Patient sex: F
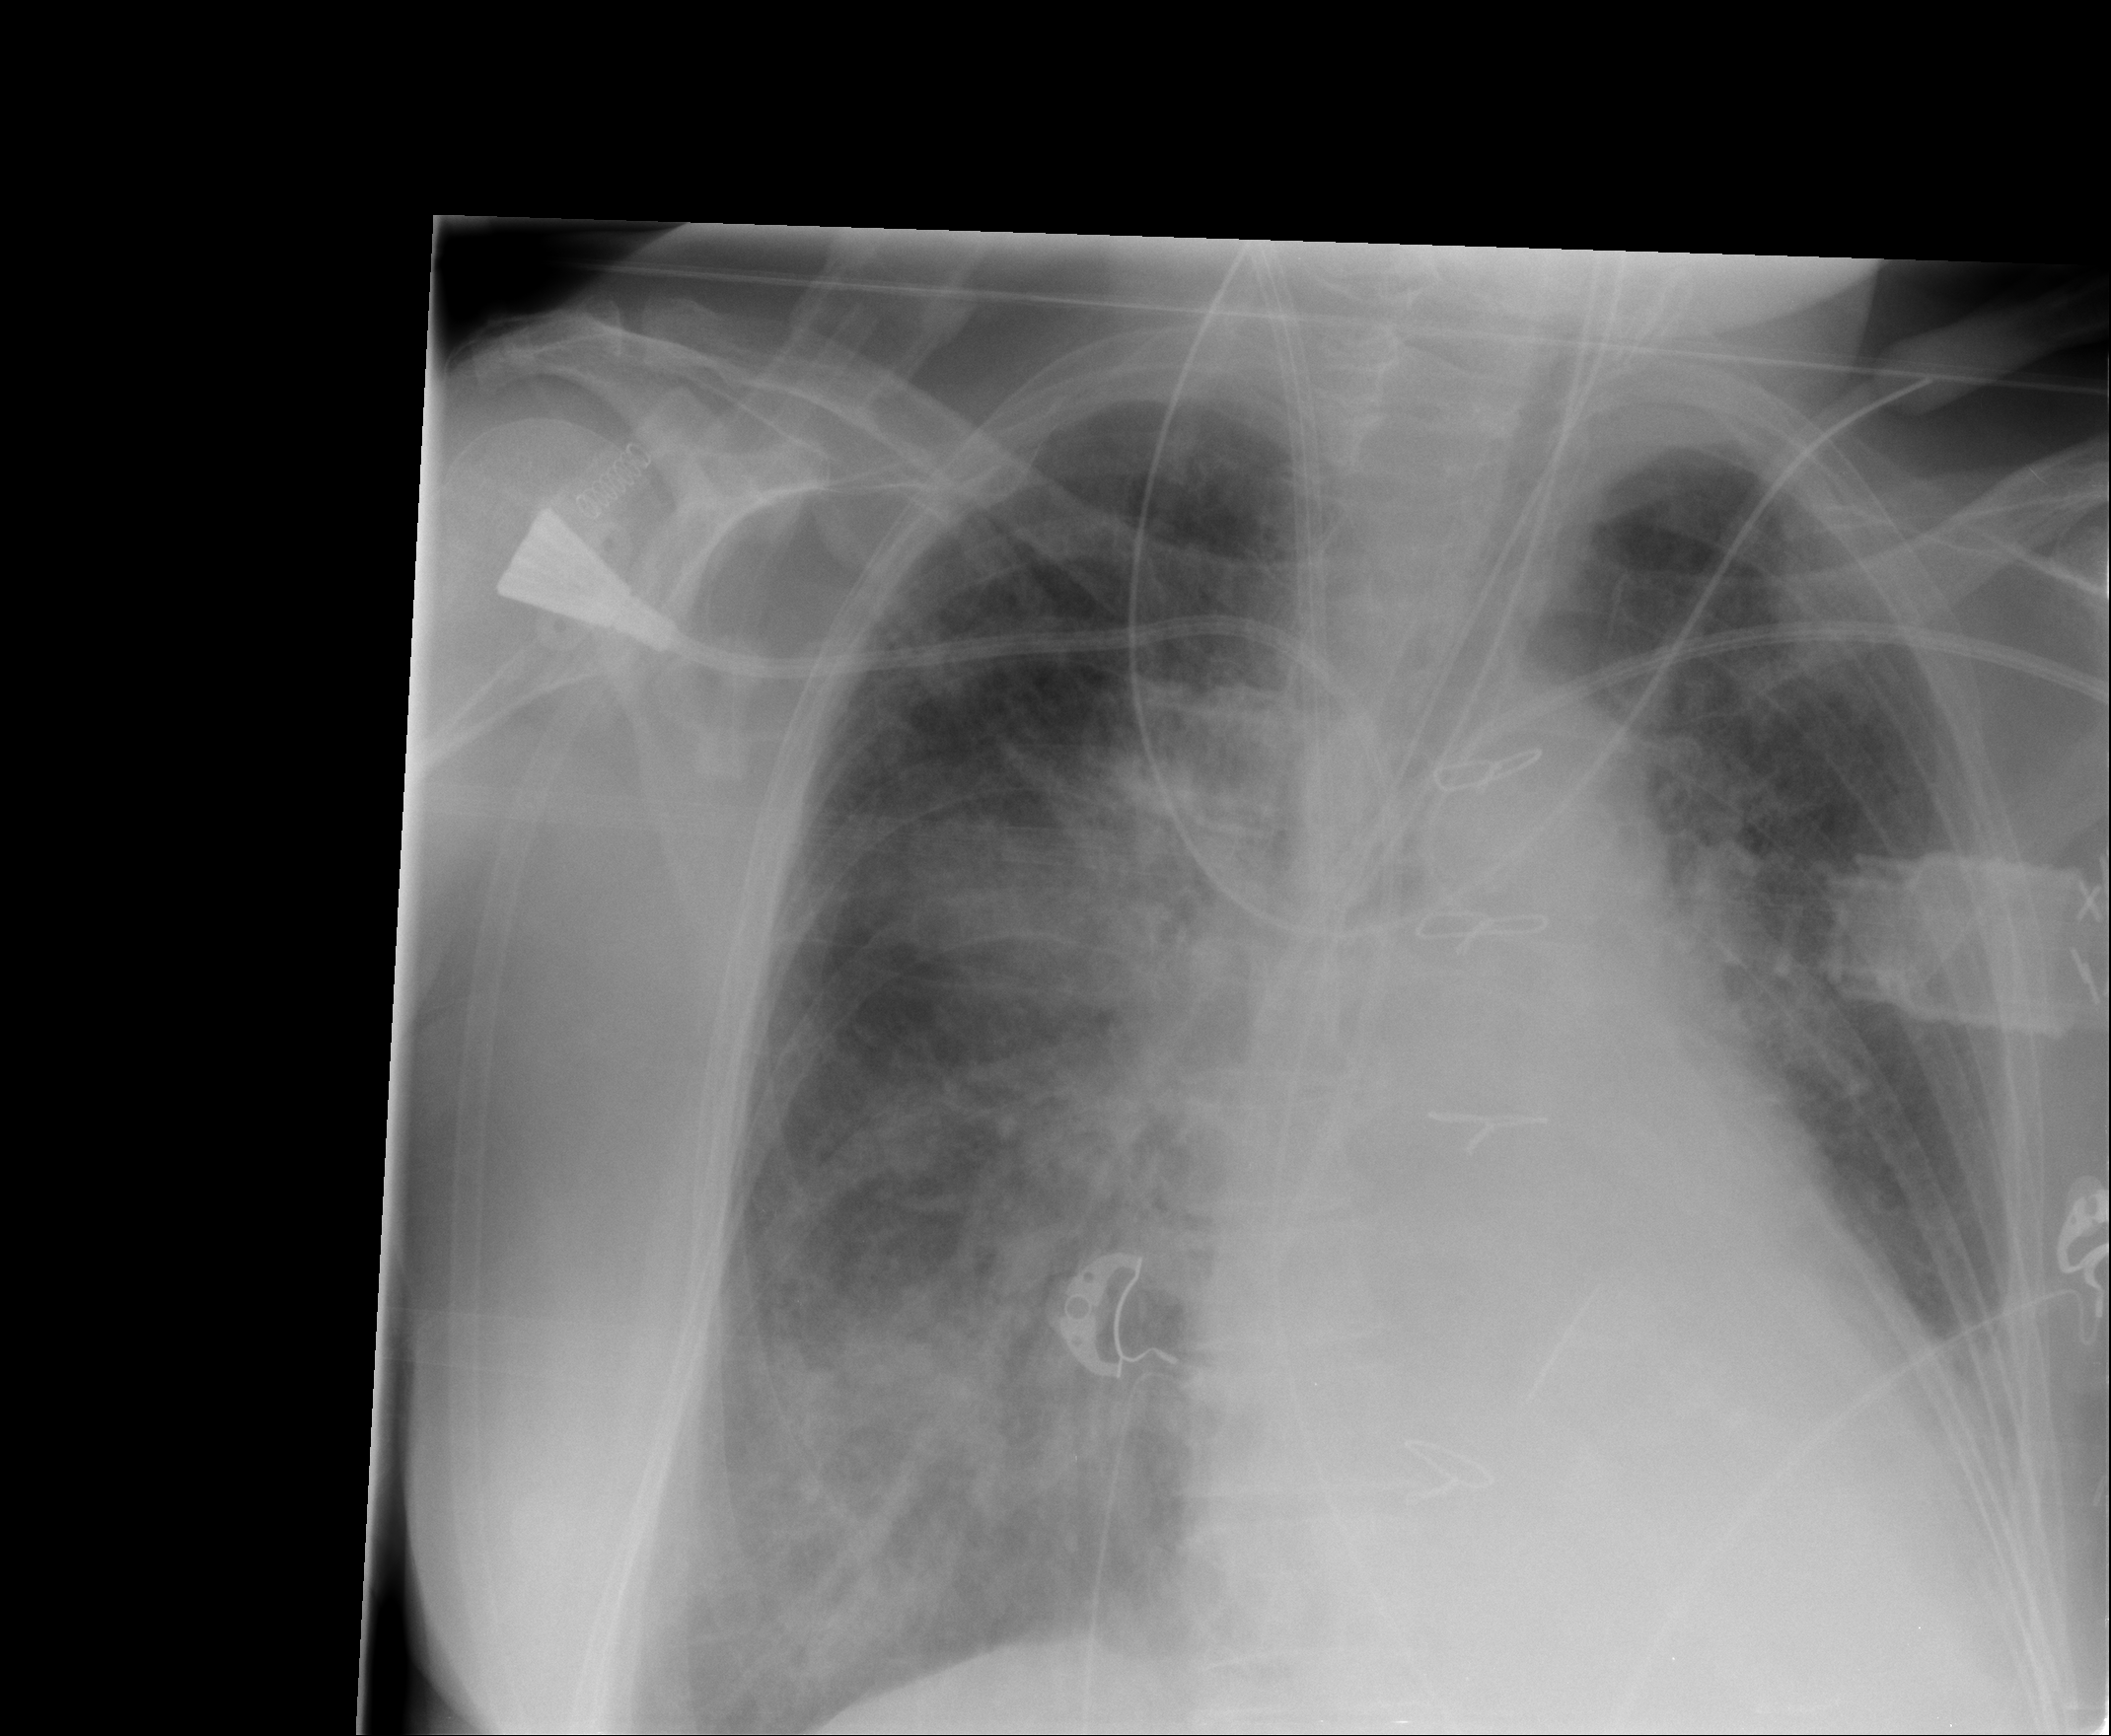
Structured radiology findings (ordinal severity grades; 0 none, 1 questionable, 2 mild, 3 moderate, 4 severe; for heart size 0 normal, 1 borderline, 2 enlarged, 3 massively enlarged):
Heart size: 1
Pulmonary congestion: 3
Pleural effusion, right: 0
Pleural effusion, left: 2
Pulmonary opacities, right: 3
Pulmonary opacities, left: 2
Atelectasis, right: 3
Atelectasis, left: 2